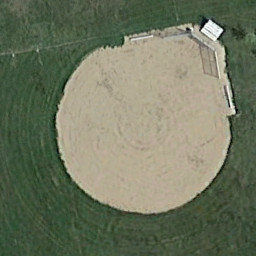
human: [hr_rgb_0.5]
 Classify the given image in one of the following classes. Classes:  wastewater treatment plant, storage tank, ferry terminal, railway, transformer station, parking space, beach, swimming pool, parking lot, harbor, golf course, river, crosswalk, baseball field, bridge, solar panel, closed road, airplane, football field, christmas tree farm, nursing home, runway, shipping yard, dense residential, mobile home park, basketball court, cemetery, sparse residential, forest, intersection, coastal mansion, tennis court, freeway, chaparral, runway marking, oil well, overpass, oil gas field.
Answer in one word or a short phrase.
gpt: baseball field